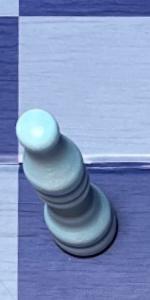
Label: Bishop_White